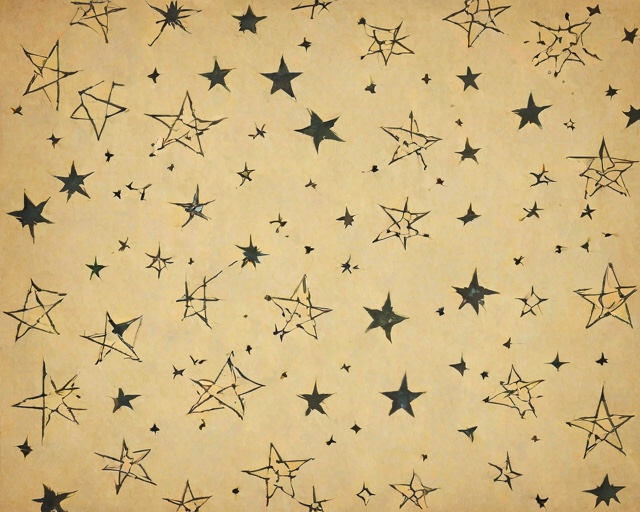
Category: Graduation